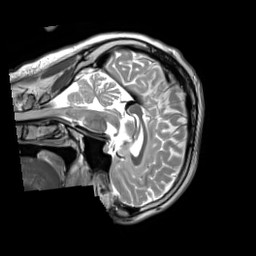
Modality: T2w
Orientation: sagittal
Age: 26
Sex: male
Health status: ill
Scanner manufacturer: siemens
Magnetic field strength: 3 T
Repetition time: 2.8 s
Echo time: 0.326 s